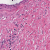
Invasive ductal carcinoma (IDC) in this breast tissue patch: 1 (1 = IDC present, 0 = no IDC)